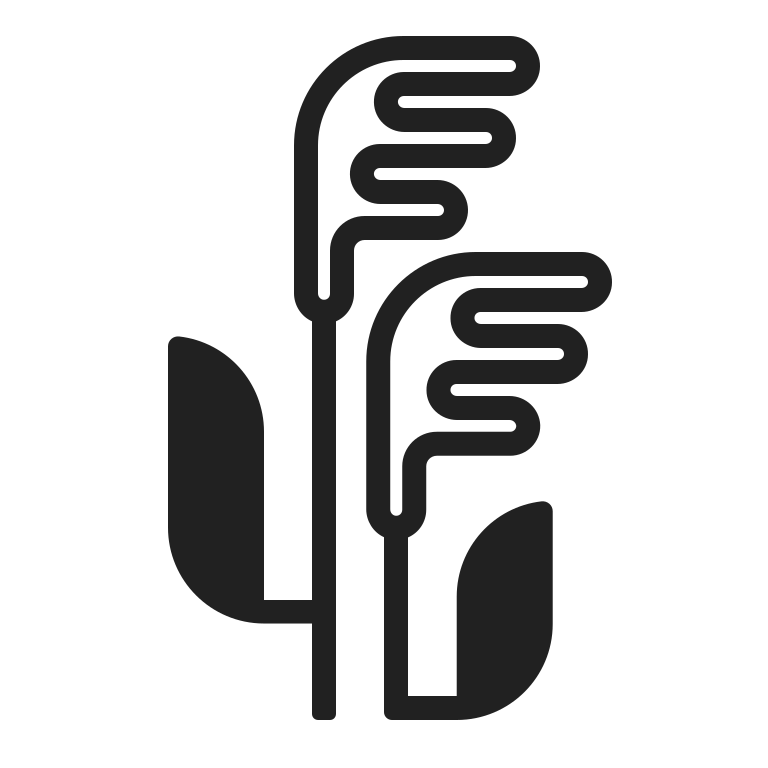
sheaf of rice high contrast